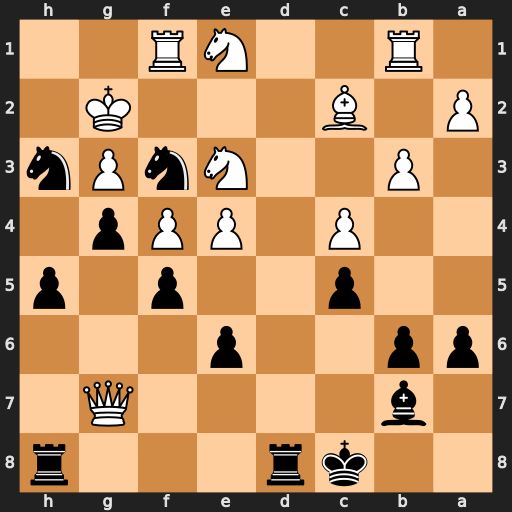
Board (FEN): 2kr3r/1b4Q1/pp2p3/2p2p1p/2P1PPp1/1P2NnPn/P1B3K1/1R2NR2
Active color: b
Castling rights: -
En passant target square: -
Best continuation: Rd2+ Rf2 Rxf2+ Kh1 Rh2#